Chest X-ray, PA view. Patient: 25 years old, sex F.
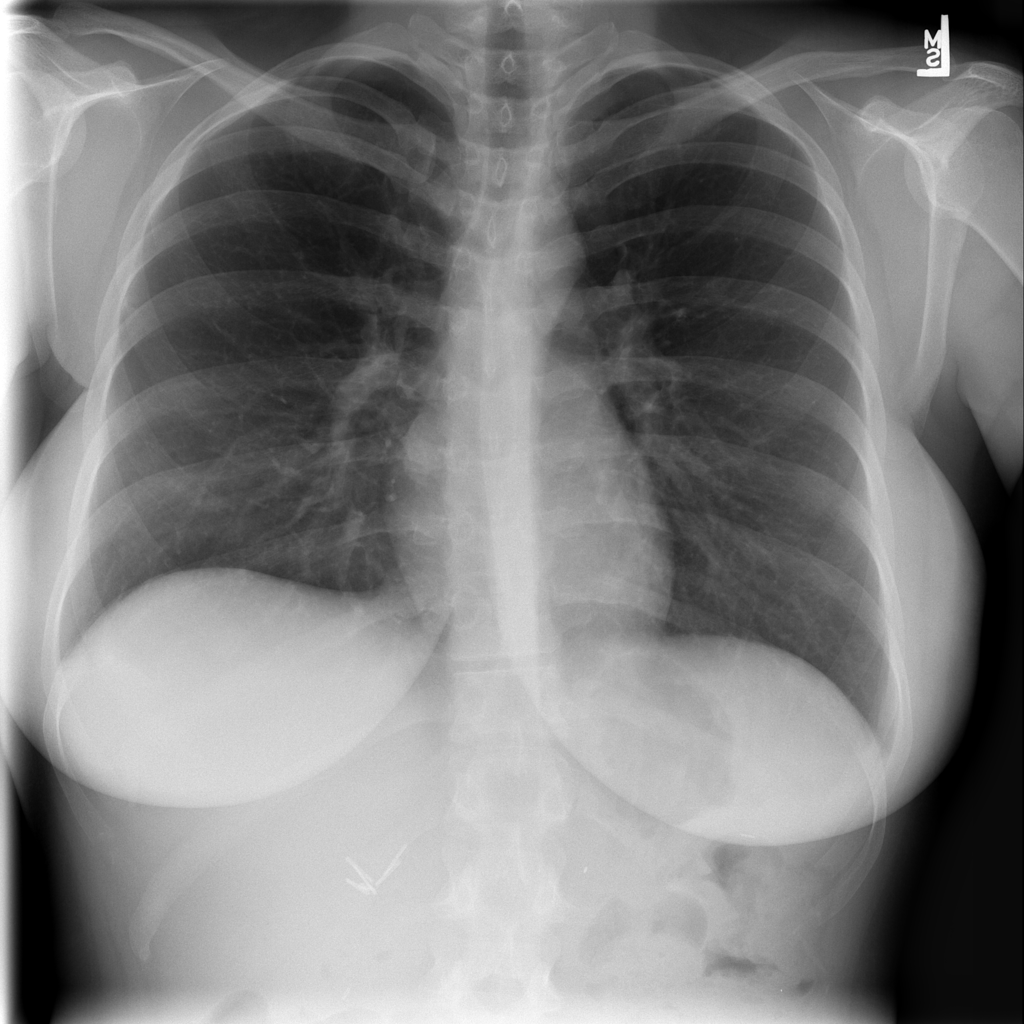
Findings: No Finding